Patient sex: F
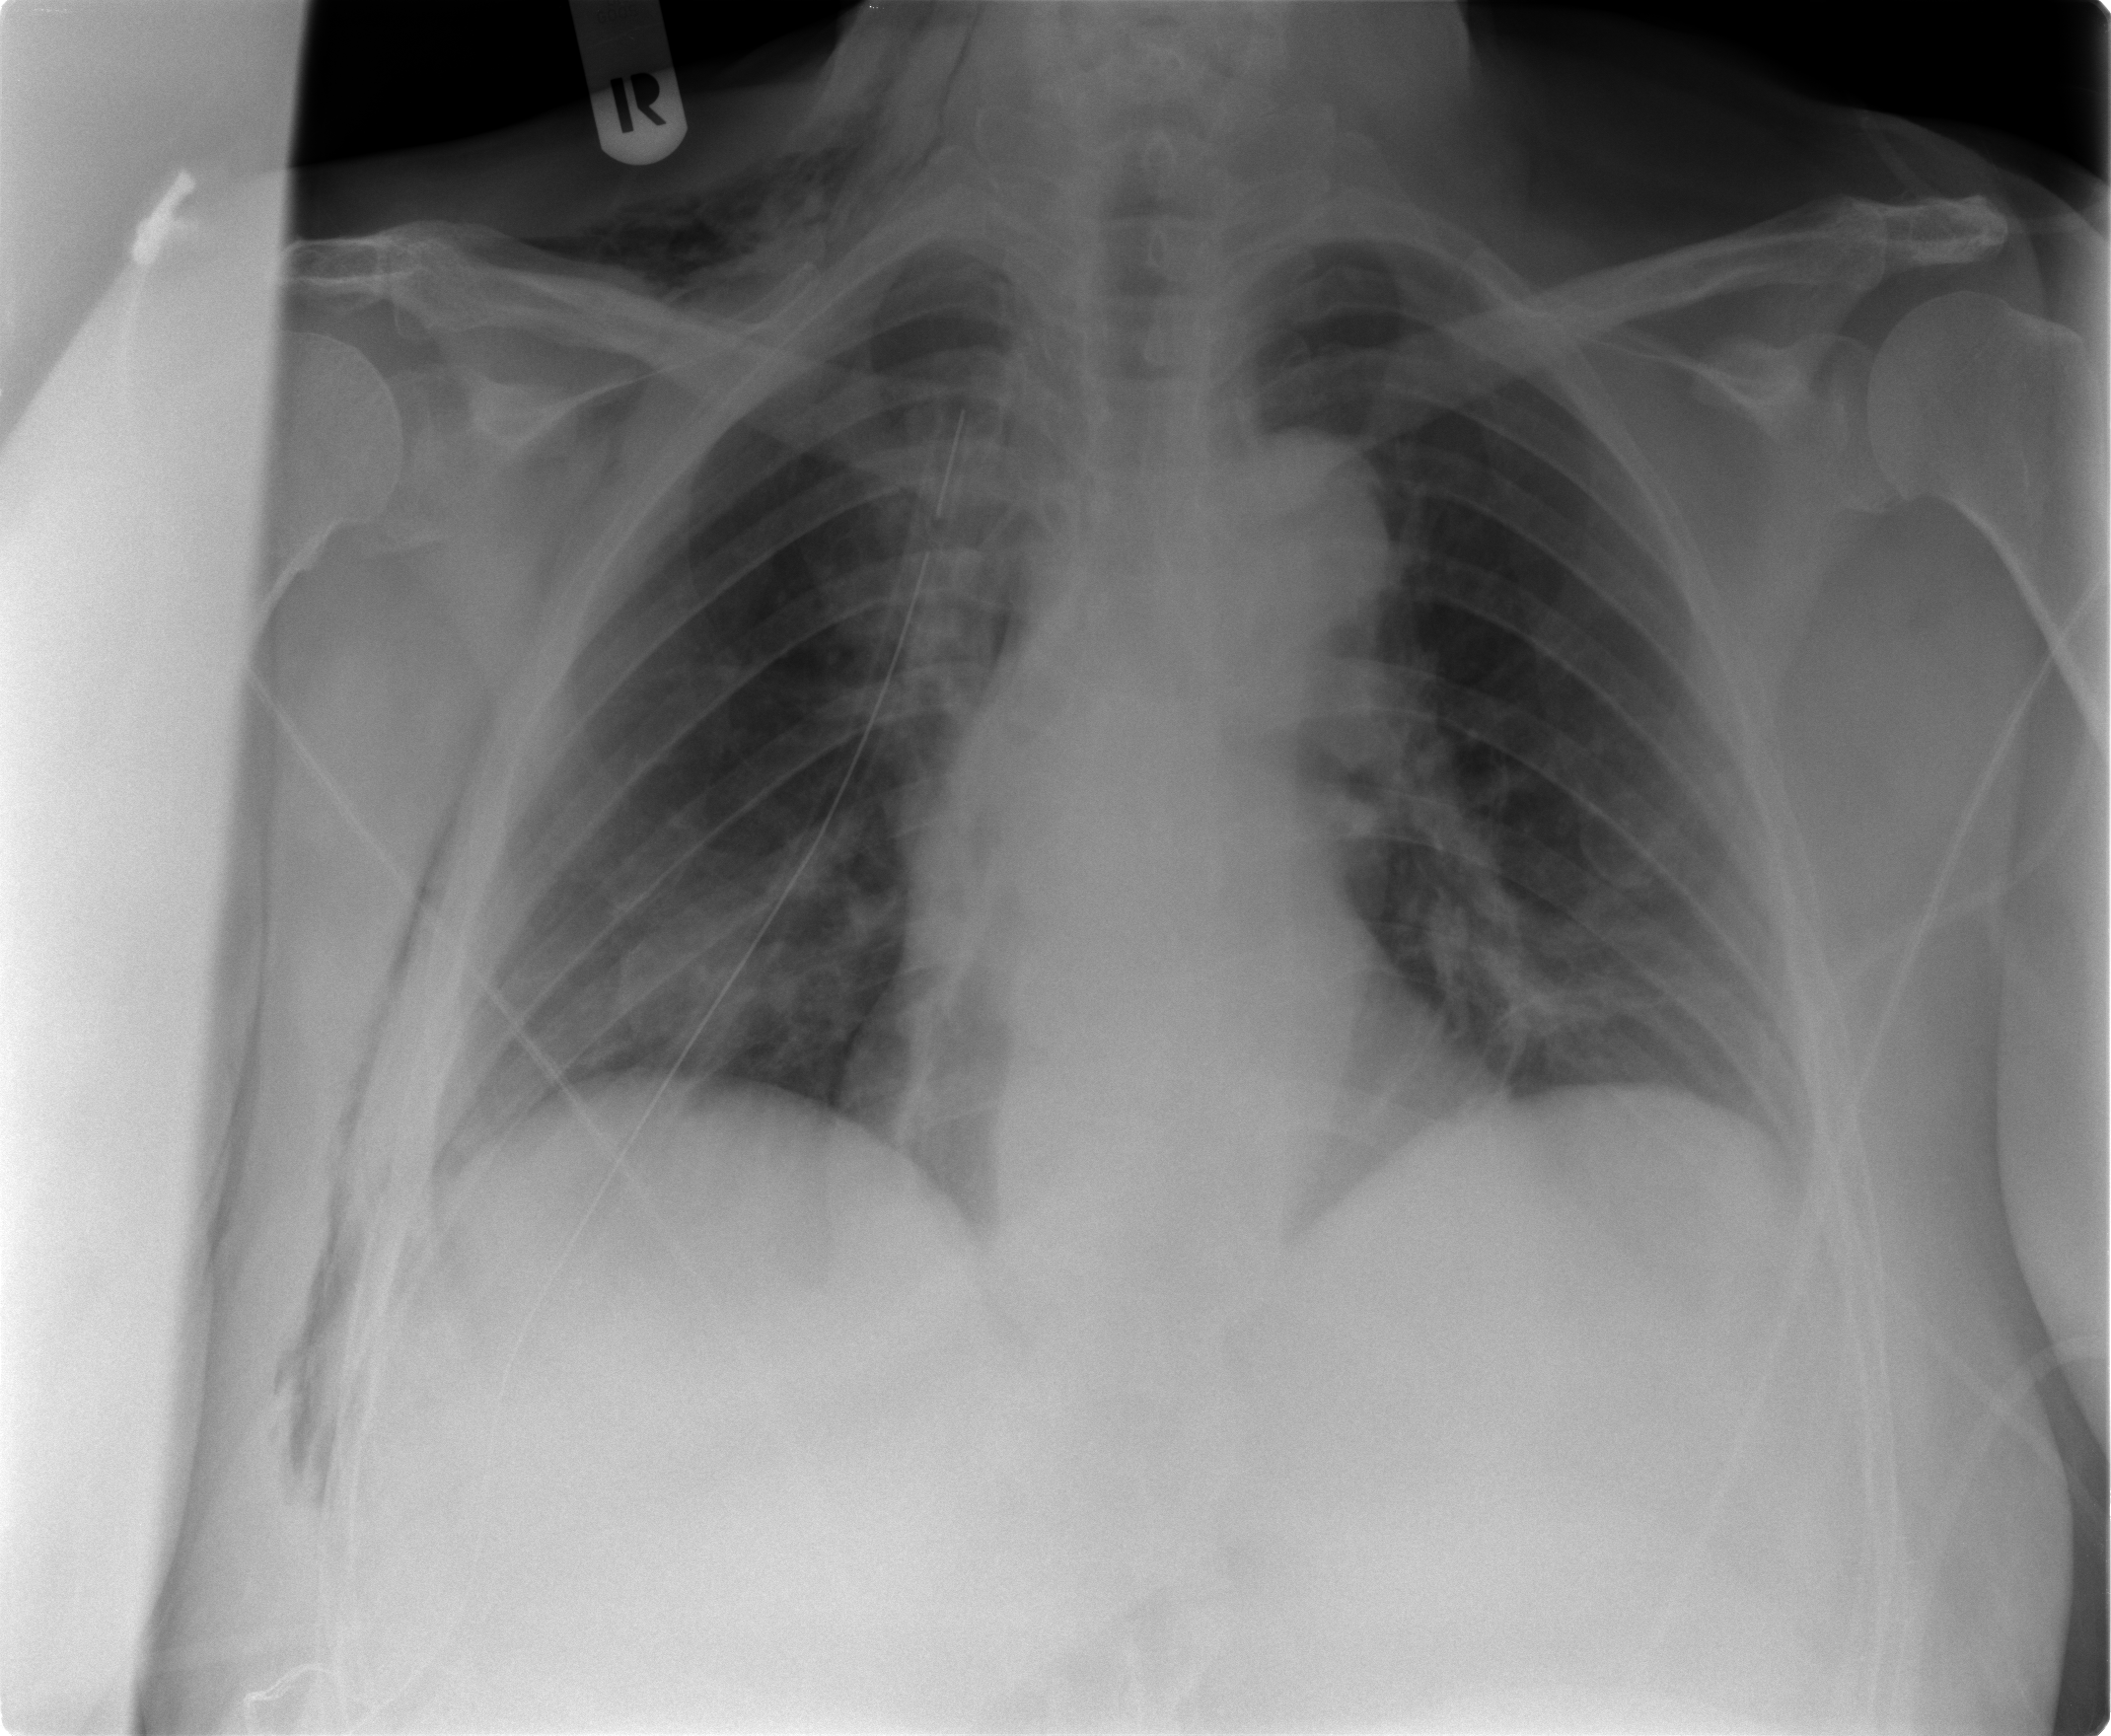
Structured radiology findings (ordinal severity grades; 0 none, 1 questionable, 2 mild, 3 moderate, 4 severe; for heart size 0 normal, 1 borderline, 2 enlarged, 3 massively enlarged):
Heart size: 0
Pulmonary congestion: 0
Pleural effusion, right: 0
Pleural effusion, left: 0
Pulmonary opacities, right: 0
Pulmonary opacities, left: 0
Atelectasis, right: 2
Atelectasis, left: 0